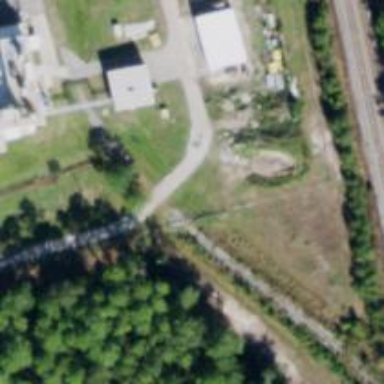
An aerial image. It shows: Disused railway spur line.